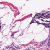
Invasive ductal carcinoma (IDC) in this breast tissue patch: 1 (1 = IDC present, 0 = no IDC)